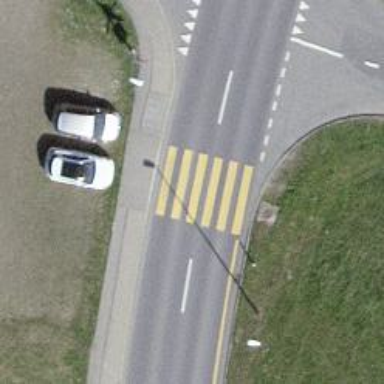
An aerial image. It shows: Uncontrolled zebra crossing with zebra markings.